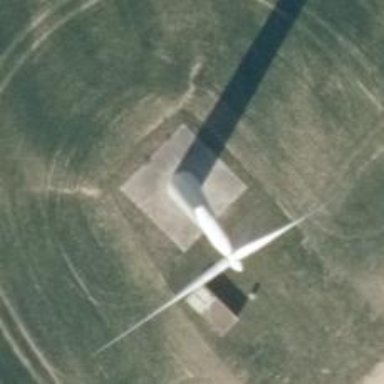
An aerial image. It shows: Wind power generator with wind turbines.